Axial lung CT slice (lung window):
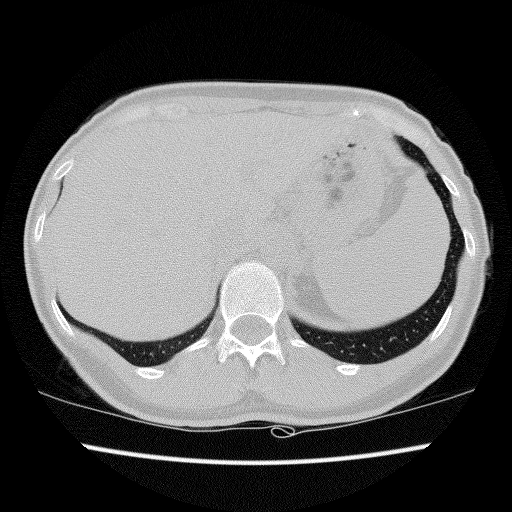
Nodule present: no